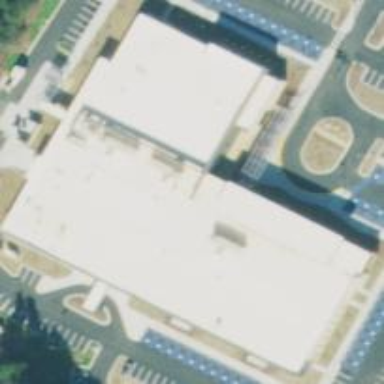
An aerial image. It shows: Clinic building offering healthcare services.